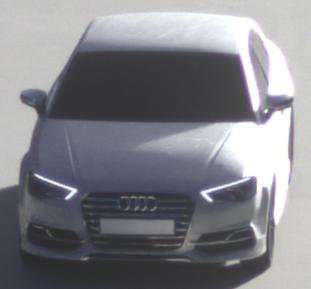
Make: Audi
Model: S3
Detailed model: 8V
Model produced from: 2013
Model produced until: 2020
Doors: 4
Color: white
Road condition: dry road
Daytime: morning or afternoon
Contrast: medium contrast